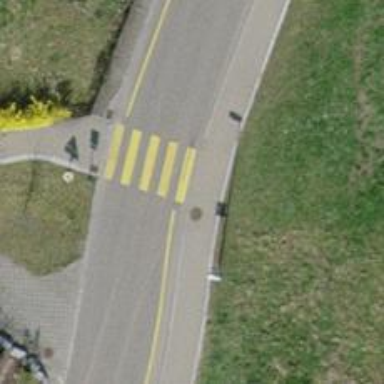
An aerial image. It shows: Uncontrolled crossing on the road.